Question: I am developing an application in which I have to scan a hard copy of a form through the application and the form contains an integer number at the right hand corner. Now I want to extract that number and show it an edit text. How can I do it? For example:-
In the attached image I have to extract the text "If" and put it in an edit text.
Thanks in Advance..
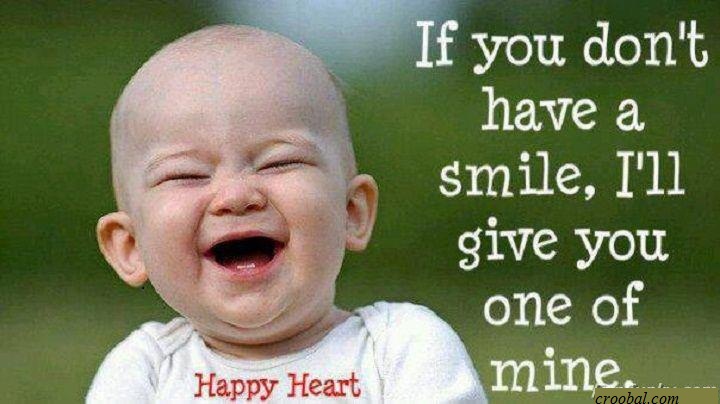
Answer: Actually You need to use third party library for this. You can use Tess4j library for this. The process of extracting text from image is called "Optical Character Recognition (OCR)".
You can go for "Tess4j". Using this lib, you can achieve your results.Don't go for "Asprise OCR". Because in android you can't use buffered reader image related class, it is for cre java only. The result quality of "Tess4j" is really good.